Current action and preconditions to check: trajectory_clear

Your task: For each precondition in the list above, predict whether it will hold at this action.

Consider the current scene as observed from the mobile robot's camera, and analyze the predicted future states of all dynamic agents (e.g., people, animals, vehicles, or any moving entities) within the NEXT SECOND.

IMPORTANT: Only answer "very likely" if you are absolutely certain—based on strong, clear evidence—that a dynamic agent will violate the precondition in the predicted future state. Do NOT answer "very likely" for unlikely, ambiguous, or low-probability risks.

Ask yourself for each precondition: Is there a high probability, with clear and convincing evidence, that the predicted future states of any dynamic agent will interfere with the predicted future state of the currently executing action within the NEXT SECOND, causing that precondition to fail?

Assess the risk level based on these predictions. Use "likely" or "very likely" if motions create a clear risk of interference.

Use "neutral" or "improbable" if agents are nearby but their predicted paths are clearly diverging or non-conflicting.

Failure Risk Categories: "very improbable", "improbable", "neutral", "likely", "very likely"

Answer Format: Output ONLY the probability_of_failure value from these categories: "very improbable", "improbable", "neutral", "likely", "very likely"

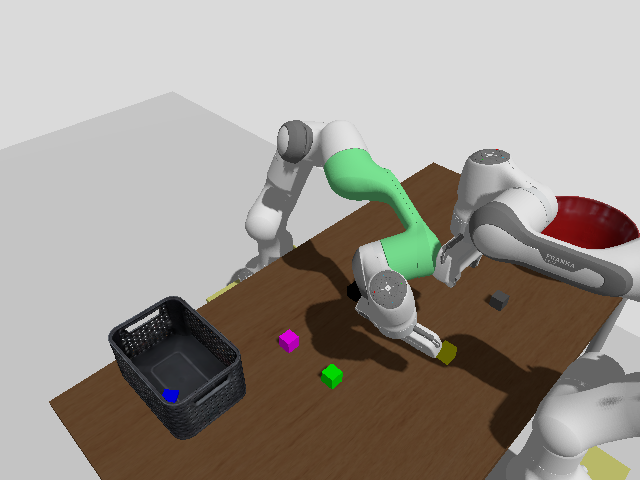

Answer: neutral